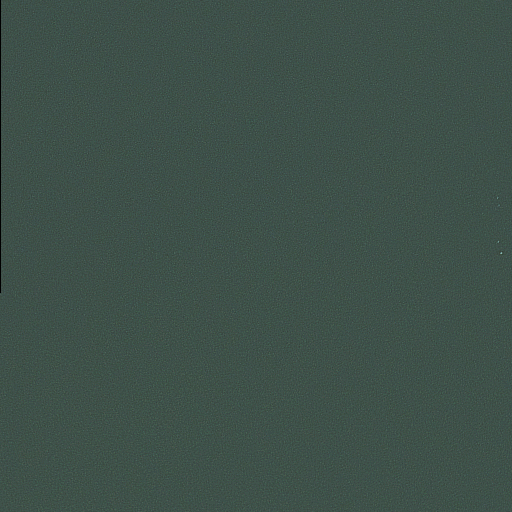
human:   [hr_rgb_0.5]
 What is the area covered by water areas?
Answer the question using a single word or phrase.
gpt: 10631m2

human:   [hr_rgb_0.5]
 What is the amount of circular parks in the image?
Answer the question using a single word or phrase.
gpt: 0

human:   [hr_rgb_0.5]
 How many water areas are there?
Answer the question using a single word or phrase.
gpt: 1

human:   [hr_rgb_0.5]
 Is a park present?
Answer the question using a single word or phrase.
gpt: yes

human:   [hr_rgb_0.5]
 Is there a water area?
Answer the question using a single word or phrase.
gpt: yes

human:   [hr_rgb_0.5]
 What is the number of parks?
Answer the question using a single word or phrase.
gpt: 1

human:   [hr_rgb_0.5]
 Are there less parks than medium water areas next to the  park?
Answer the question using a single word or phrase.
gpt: no

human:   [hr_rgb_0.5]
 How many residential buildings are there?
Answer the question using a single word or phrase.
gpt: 0

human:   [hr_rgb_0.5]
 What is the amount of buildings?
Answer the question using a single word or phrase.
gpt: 0

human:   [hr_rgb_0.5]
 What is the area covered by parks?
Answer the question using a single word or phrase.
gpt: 10631m2

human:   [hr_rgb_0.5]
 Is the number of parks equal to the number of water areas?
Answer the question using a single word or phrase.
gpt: yes

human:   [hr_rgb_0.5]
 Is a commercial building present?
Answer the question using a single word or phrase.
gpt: no

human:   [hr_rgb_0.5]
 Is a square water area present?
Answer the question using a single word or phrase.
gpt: no

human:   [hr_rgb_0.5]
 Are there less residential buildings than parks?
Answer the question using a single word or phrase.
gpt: yes

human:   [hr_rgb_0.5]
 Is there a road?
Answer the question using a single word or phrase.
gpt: no

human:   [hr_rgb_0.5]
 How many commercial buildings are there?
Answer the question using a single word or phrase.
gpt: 0

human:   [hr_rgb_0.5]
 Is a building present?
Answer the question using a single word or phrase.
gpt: no

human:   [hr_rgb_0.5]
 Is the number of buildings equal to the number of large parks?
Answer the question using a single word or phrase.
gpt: no

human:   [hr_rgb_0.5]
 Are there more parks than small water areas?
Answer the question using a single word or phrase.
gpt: yes

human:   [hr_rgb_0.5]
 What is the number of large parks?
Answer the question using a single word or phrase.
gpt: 1

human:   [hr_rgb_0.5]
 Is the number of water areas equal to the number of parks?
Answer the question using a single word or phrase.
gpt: yes

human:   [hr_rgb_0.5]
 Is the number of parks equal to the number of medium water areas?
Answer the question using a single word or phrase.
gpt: no

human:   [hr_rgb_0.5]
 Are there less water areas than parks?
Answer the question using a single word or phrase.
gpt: no

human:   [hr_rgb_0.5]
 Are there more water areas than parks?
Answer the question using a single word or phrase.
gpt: no

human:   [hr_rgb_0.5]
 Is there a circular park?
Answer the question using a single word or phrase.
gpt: no

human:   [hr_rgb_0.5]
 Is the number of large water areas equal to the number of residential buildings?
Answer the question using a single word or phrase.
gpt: no

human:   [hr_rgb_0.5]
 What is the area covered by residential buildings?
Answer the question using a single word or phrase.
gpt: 0m2

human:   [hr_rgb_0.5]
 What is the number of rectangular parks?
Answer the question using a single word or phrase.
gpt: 1

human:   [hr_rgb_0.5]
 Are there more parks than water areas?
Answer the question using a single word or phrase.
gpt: no

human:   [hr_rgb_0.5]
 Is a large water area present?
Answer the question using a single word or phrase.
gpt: yes

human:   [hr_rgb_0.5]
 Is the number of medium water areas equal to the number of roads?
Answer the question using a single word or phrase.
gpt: yes

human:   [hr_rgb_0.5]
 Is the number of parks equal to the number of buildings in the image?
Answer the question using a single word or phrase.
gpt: no

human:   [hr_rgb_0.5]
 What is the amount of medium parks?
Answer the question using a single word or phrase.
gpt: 0

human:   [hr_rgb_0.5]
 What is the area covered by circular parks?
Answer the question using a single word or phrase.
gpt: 0m2

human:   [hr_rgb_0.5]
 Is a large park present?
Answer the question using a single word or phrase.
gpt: yes

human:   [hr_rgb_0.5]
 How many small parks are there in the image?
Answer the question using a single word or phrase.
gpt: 0

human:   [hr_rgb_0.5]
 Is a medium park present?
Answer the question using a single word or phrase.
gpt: no

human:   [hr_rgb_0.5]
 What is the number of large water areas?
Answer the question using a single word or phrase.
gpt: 1

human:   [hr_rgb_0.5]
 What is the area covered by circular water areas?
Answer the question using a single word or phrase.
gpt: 0m2

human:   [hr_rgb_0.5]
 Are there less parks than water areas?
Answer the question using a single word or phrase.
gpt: no

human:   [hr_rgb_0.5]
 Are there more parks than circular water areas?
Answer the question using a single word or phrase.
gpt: yes

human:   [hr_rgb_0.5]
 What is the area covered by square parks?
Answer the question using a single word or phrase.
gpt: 0m2

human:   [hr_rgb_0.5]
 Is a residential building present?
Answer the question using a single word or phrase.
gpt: no

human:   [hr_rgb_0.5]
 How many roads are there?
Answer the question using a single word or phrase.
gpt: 0

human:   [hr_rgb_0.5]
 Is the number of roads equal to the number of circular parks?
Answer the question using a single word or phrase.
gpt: yes

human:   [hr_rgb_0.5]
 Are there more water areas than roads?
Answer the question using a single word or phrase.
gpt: yes

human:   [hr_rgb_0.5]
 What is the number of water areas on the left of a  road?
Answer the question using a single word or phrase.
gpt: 0

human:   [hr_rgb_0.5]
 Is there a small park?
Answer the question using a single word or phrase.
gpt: no

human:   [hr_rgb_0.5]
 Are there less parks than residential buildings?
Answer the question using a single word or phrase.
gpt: no

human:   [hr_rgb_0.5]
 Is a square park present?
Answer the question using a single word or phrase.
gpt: no

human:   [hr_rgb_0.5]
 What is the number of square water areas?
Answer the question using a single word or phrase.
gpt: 0

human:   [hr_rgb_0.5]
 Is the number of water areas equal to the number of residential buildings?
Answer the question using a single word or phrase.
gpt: no

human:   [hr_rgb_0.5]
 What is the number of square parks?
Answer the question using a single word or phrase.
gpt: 0

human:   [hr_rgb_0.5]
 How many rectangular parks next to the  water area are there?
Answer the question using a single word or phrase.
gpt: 1

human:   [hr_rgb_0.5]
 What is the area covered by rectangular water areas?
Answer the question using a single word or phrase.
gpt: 10631m2

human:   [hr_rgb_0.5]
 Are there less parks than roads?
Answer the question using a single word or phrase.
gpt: no

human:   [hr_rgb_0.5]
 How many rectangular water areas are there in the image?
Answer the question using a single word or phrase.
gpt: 1

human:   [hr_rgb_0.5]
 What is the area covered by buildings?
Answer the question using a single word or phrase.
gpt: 0m2

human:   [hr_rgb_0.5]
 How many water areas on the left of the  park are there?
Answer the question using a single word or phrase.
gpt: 1

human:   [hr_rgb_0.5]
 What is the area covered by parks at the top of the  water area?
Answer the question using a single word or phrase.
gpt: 10631m2

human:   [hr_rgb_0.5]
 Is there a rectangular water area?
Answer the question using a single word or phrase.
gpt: yes

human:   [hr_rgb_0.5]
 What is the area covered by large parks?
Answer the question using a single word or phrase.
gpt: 10631m2

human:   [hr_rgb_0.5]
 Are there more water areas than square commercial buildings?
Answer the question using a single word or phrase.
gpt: yes

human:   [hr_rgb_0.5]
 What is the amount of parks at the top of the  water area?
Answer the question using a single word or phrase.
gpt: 1